Question: What is the result of this measurement?
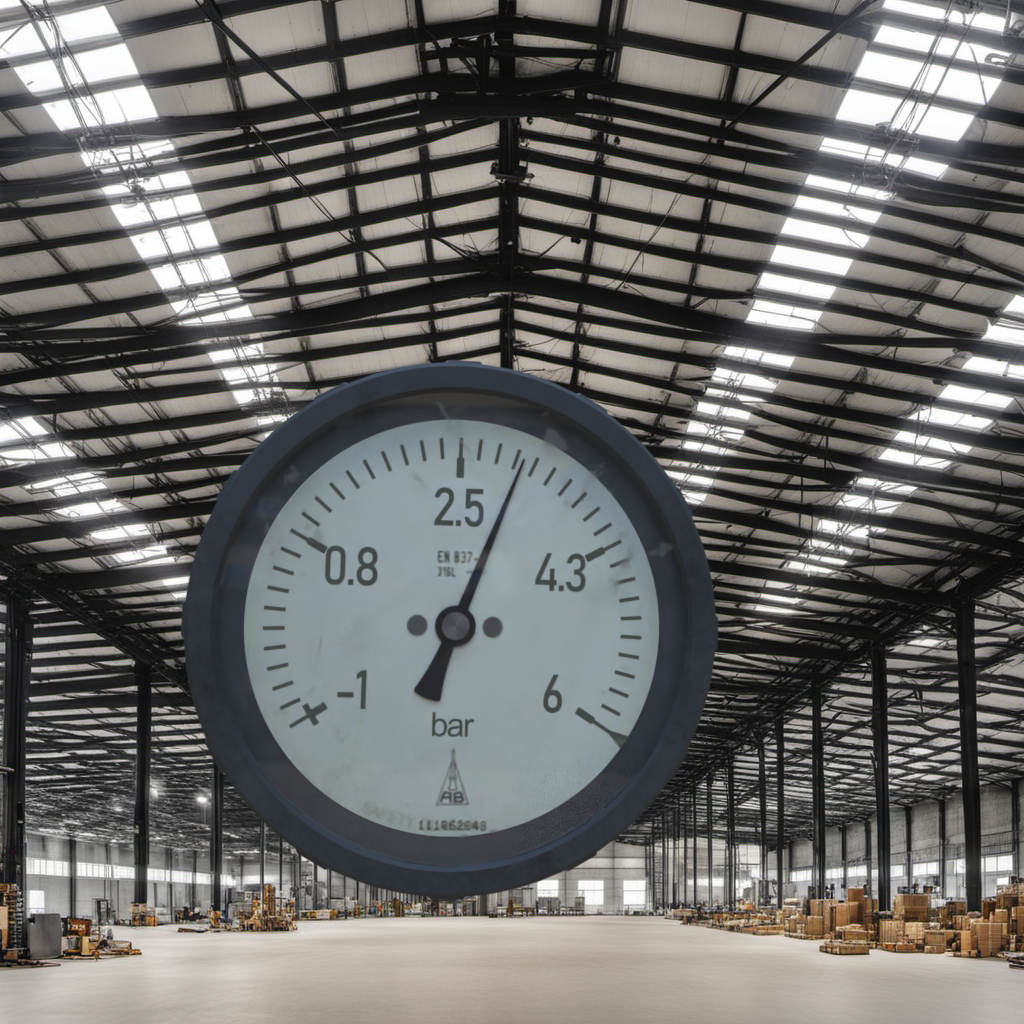
Answer: The result is 3.09
Question: What is the range of the measurement shown in the image?
Answer: The range is from -1 to 6
Question: What is the minimum and maximum reading range of this measurement?
Answer: The minimum value is -1 and the maximum value is 6